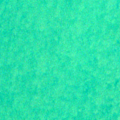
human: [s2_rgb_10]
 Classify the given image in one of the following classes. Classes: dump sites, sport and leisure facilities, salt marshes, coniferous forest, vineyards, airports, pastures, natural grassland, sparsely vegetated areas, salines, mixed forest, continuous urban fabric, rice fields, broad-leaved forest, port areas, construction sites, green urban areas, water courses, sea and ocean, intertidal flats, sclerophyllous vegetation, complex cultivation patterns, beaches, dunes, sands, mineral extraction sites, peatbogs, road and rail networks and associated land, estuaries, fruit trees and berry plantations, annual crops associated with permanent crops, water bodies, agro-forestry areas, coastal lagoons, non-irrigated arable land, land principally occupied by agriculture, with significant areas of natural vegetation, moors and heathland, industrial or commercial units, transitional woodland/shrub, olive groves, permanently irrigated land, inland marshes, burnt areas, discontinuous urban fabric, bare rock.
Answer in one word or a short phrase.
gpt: sea and ocean